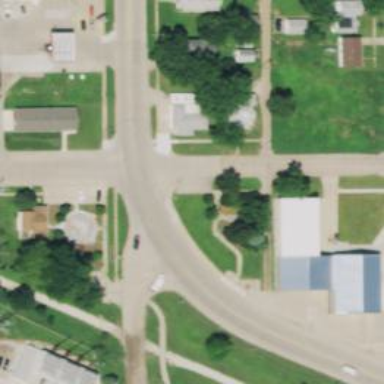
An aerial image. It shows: Intersection.